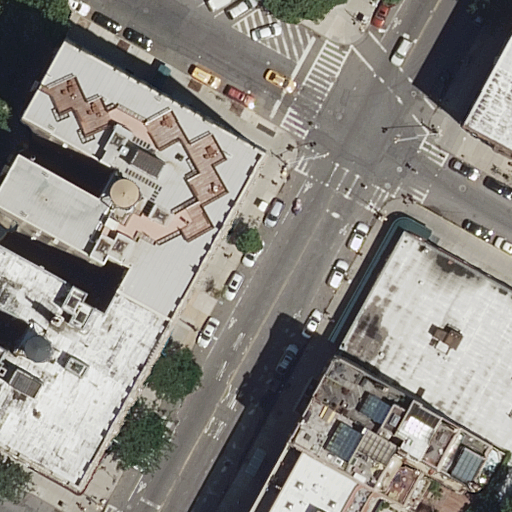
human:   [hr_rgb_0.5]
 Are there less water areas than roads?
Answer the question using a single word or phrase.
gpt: yes

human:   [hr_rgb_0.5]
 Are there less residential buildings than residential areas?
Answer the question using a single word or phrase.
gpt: no

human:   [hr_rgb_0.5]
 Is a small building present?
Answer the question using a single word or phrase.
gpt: yes

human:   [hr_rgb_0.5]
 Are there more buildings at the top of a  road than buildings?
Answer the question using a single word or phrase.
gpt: no

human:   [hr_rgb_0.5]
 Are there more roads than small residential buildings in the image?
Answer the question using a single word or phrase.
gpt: no

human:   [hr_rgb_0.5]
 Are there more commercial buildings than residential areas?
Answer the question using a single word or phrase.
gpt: no

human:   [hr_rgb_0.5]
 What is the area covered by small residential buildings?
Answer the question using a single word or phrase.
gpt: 72m2

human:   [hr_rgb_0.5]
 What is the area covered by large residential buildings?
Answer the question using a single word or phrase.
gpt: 1985m2

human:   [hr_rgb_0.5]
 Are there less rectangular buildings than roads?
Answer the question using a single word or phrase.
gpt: no

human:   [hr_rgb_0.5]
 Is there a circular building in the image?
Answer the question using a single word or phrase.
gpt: no

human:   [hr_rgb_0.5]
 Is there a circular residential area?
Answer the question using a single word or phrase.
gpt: no

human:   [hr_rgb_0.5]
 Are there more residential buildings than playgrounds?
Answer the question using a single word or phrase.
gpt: yes

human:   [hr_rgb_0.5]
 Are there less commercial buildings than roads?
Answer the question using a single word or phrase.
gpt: yes

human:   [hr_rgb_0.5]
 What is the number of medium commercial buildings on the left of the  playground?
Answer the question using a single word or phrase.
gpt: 0

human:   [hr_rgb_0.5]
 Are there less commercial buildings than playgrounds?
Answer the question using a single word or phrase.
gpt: yes

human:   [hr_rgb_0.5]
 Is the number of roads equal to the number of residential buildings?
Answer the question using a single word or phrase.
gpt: no

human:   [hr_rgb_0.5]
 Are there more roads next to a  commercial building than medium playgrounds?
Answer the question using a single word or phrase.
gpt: no

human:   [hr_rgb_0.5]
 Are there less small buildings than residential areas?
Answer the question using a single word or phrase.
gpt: no

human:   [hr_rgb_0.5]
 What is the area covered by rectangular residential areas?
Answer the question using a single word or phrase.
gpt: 194m2

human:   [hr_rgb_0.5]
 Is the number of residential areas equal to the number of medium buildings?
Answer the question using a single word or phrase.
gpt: yes

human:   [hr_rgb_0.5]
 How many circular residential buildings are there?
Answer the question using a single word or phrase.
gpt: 0

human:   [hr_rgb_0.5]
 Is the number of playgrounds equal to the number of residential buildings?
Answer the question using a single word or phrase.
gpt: no

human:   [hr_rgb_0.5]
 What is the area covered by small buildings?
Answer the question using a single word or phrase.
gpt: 72m2

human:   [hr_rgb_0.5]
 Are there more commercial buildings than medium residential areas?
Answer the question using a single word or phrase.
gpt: no

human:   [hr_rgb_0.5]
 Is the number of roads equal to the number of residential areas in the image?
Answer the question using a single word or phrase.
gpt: no

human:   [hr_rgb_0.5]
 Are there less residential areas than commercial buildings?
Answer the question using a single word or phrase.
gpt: no

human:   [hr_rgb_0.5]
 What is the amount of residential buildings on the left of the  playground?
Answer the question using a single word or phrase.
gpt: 0

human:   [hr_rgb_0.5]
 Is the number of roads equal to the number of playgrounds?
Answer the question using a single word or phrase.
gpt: no

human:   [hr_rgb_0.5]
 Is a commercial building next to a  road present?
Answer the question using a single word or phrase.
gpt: no

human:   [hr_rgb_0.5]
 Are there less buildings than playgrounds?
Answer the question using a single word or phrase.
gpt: no

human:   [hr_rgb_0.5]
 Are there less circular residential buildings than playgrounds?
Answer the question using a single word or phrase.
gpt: yes

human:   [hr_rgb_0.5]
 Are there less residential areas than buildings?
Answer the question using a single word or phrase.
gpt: yes

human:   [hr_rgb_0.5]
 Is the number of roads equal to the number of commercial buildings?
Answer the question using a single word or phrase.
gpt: no

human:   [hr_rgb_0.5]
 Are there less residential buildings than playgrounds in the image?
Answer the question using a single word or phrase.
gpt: no

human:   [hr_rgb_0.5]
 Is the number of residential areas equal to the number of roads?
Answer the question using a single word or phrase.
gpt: no

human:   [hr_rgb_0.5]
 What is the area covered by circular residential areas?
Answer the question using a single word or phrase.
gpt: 0m2